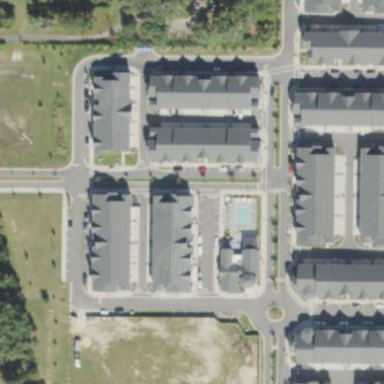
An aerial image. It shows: Residential area with apartments.